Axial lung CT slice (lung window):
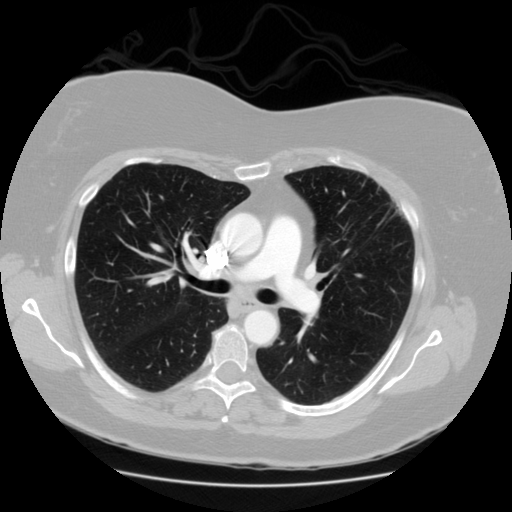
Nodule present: no